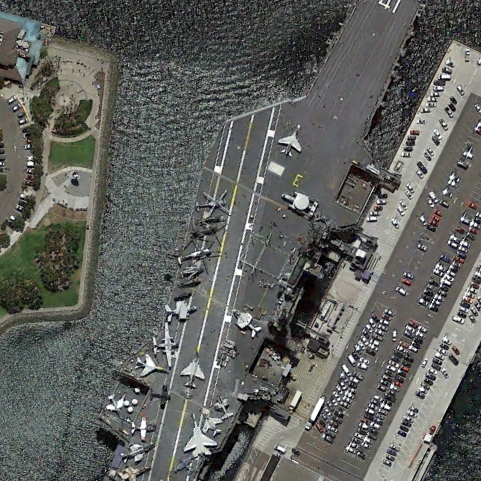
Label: Midway-class_aircraft_carrier